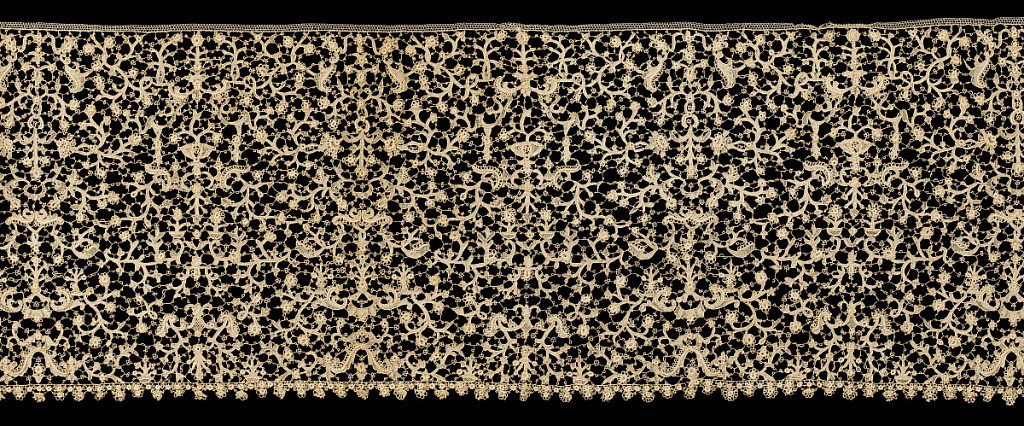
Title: Border
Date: late 19th century
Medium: linen Technique: needle lace
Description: Nineteenth century rosepoint in pattern of seventeenth century candelabra type with narrow edging on one side of "roses." Worked in ecru thread.